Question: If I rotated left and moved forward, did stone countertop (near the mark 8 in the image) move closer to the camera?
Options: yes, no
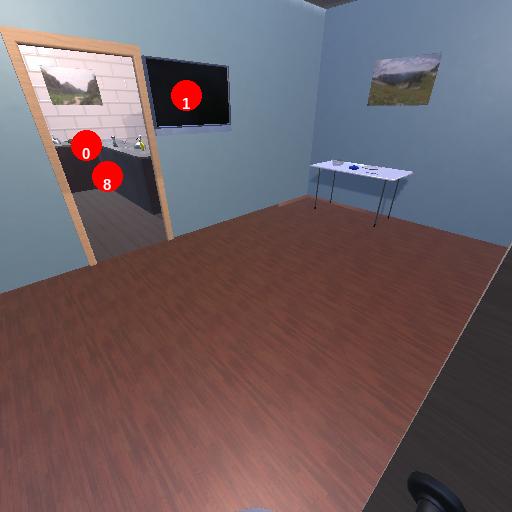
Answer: yes